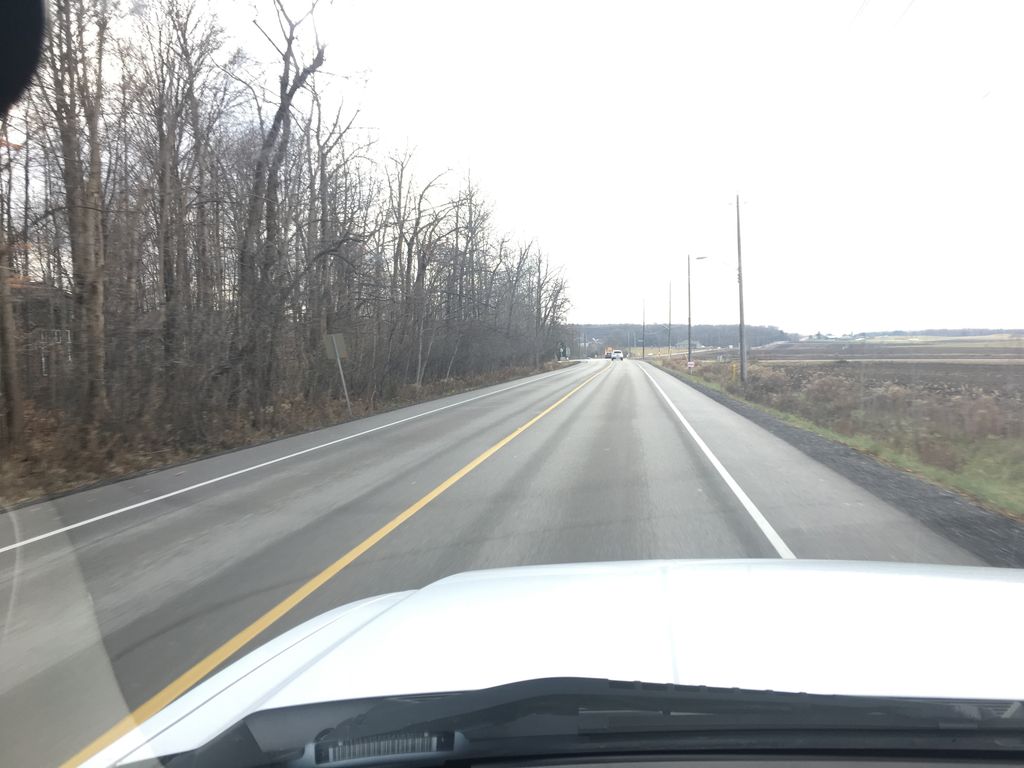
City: kitchener-waterloo